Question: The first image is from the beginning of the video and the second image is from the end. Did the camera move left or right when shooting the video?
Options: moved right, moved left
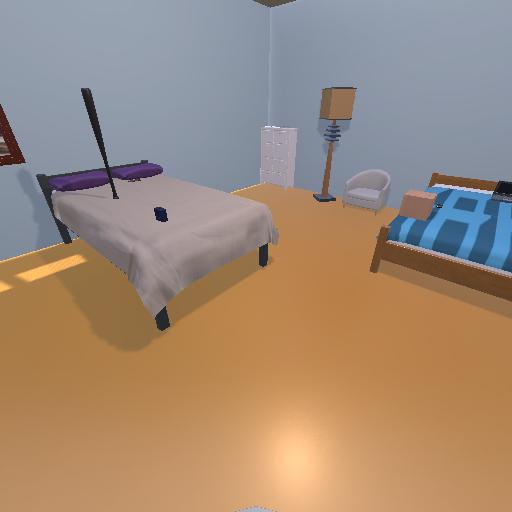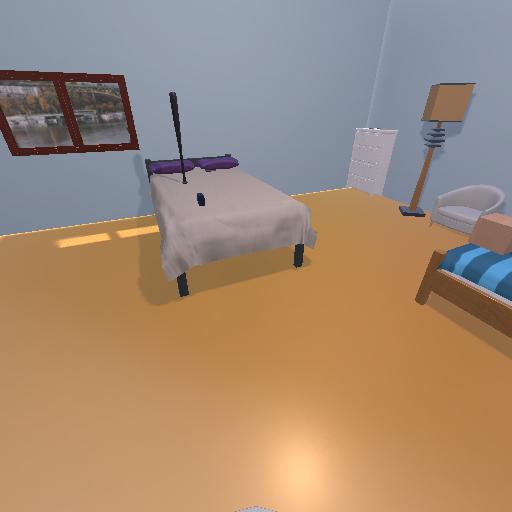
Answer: moved right